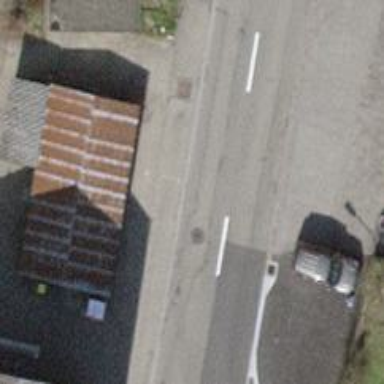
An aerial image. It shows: Left sidewalk along asphalt tertiary road.